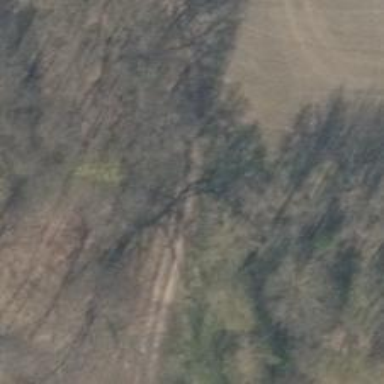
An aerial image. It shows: Track with grade3 tracktype.